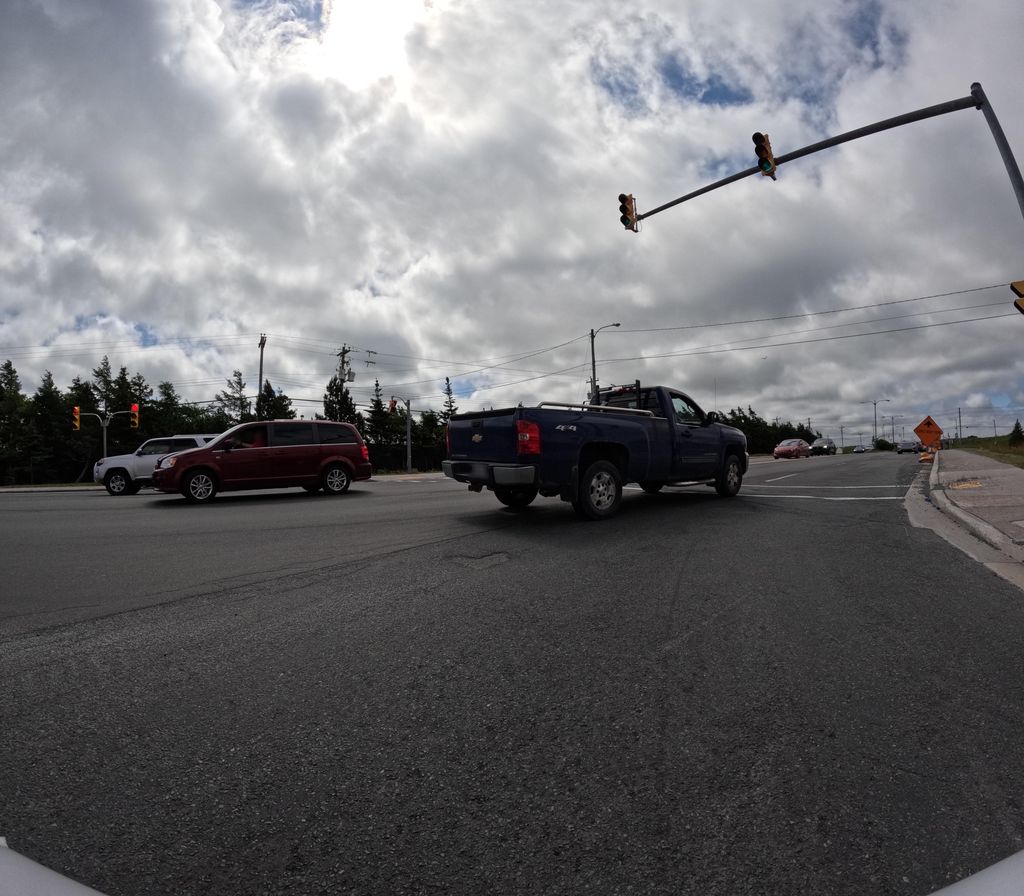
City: st_johns